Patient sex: M
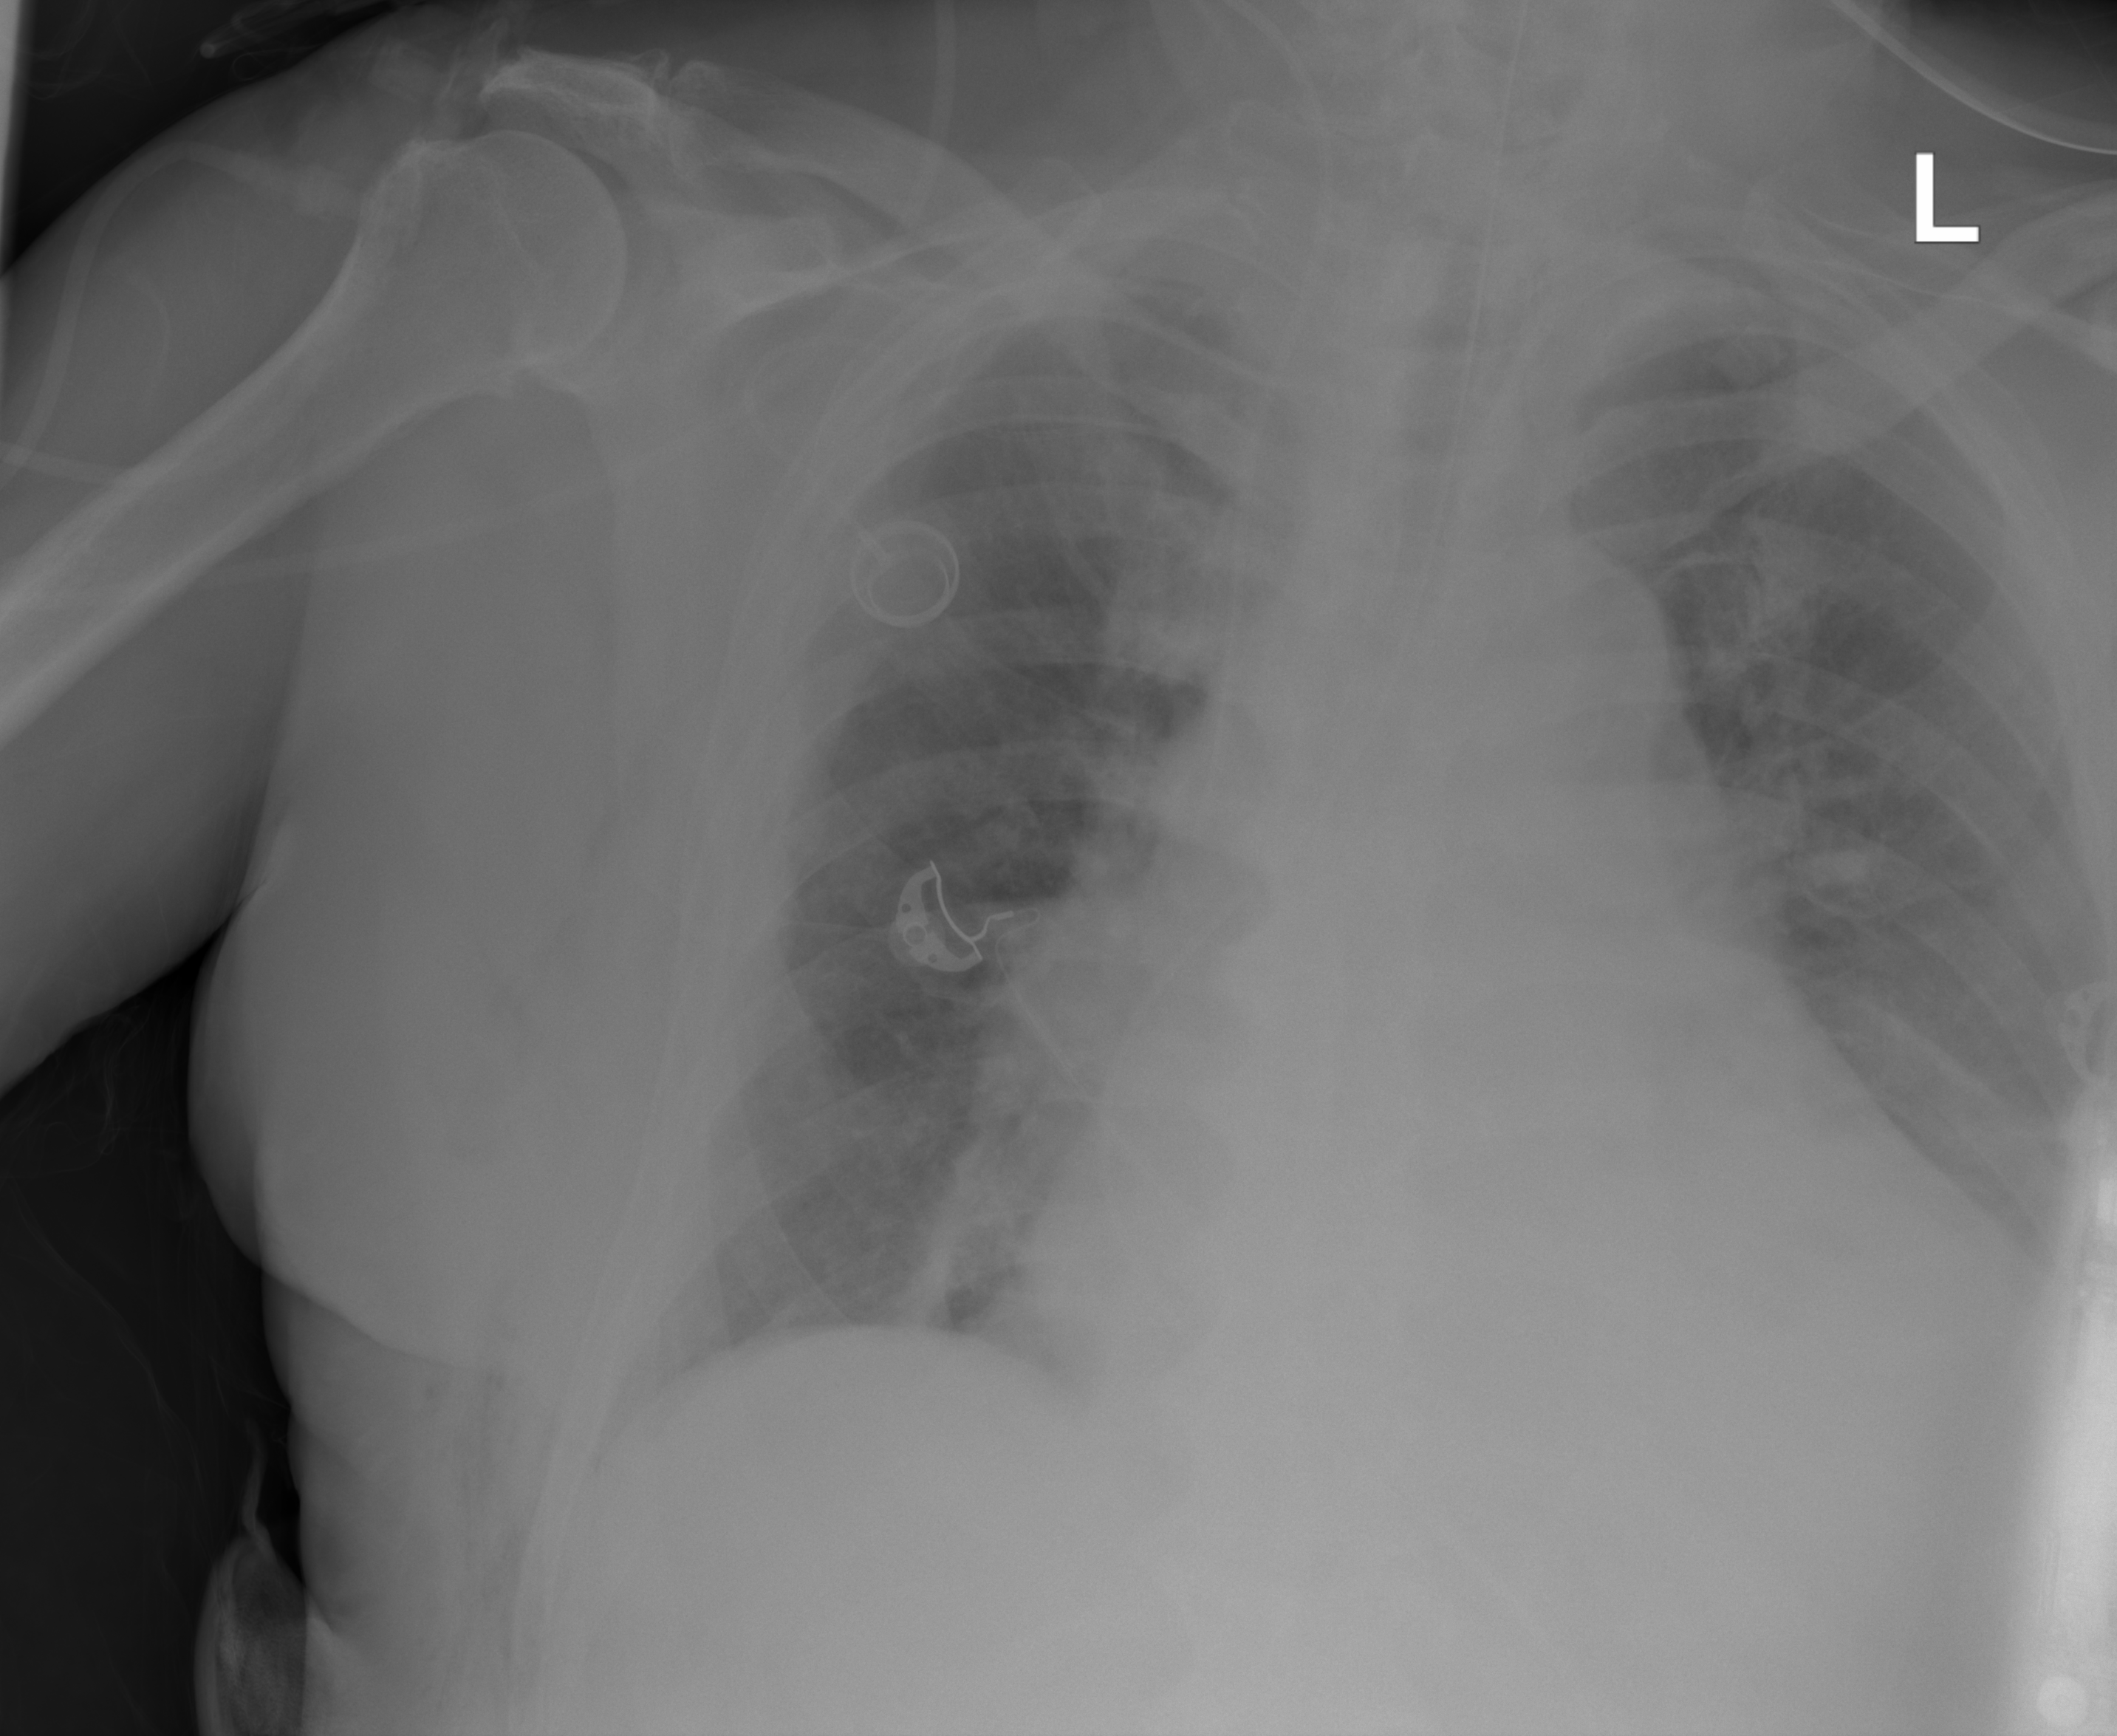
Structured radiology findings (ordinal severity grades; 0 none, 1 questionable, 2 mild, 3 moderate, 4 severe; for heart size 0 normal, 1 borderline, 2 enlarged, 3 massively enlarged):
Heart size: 2
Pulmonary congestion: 2
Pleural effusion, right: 0
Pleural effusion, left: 2
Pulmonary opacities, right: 0
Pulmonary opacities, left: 0
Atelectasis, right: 2
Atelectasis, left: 2